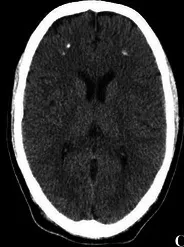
Fronto-parietal lobes.
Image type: radiology (ct)